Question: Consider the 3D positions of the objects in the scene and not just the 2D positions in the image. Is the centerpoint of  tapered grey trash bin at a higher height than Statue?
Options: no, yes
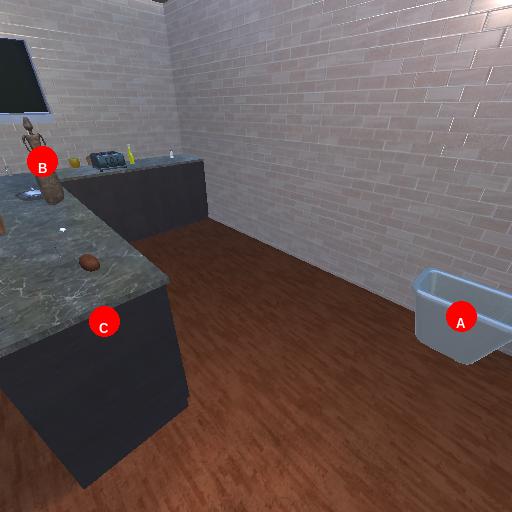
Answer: no